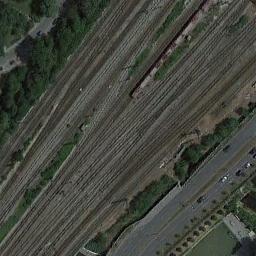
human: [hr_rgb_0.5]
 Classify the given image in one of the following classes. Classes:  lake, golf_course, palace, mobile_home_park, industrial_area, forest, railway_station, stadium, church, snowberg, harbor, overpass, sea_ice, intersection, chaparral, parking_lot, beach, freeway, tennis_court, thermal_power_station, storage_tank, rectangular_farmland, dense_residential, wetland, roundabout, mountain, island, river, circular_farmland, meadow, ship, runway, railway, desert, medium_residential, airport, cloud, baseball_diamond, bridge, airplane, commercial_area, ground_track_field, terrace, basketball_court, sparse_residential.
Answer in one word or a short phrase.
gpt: railway